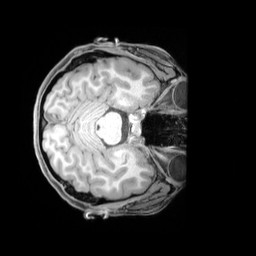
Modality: T1w
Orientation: axial
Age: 22
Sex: female
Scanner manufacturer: siemens
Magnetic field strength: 3 T
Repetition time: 1.97 s
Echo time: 0.00206 s